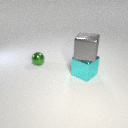
large cyan metal cube below large gray metal cube